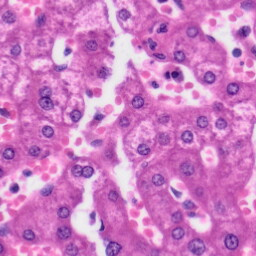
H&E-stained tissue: Liver